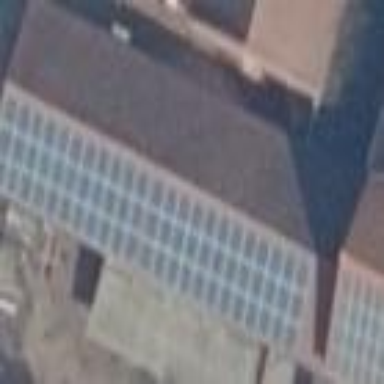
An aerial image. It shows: Building equipped with small solar photovoltaic panel for electricity generation.